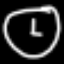
Label: clock